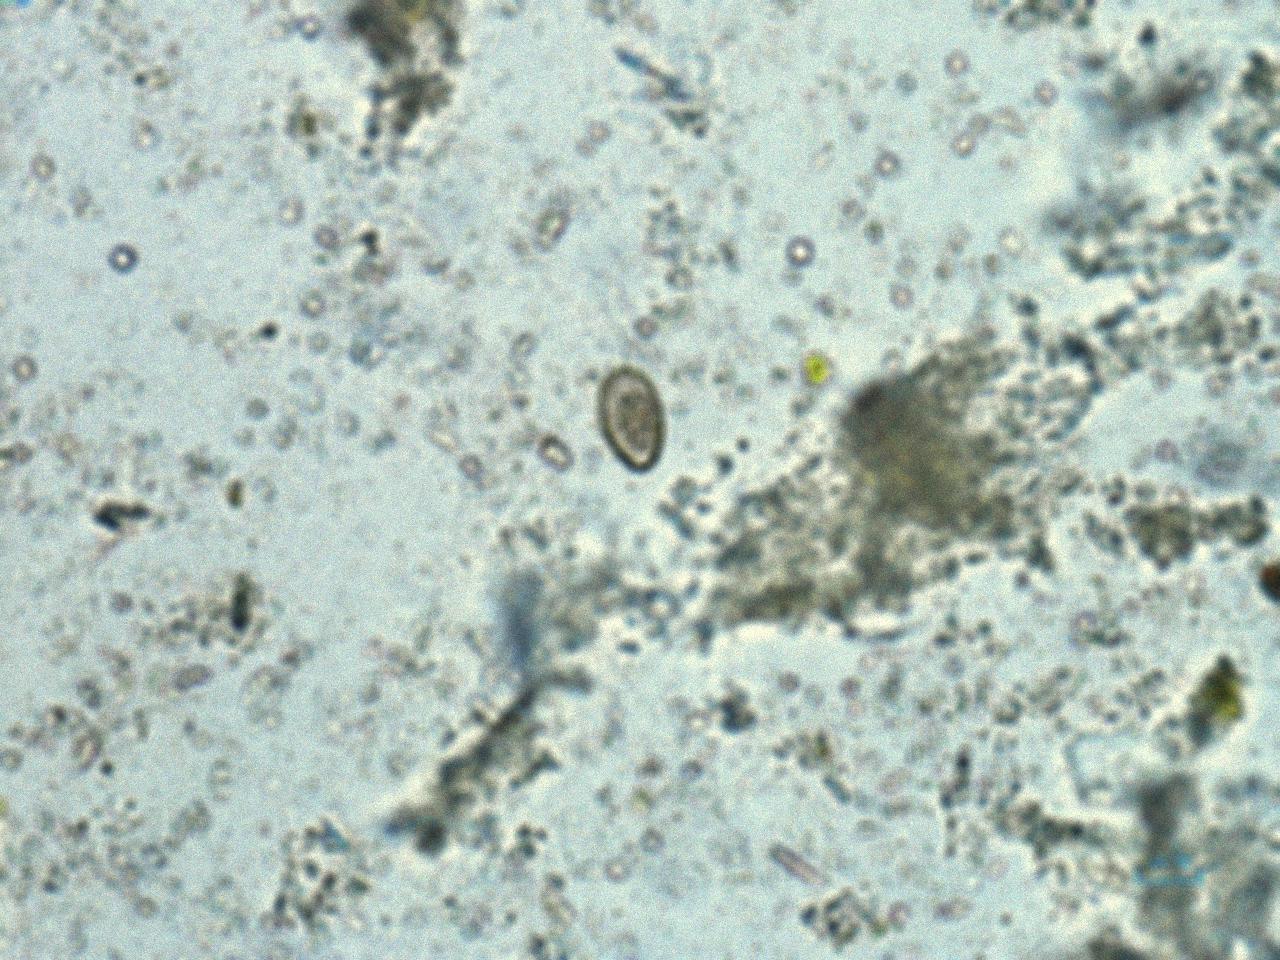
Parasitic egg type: Opisthorchis viverrine